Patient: sex M, age 60
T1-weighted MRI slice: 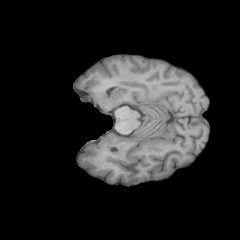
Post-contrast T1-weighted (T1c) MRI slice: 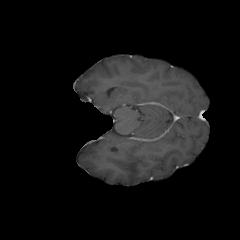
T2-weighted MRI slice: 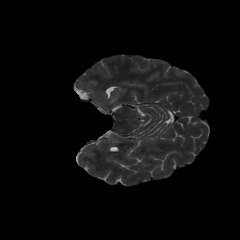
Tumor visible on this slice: no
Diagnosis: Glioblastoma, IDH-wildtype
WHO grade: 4